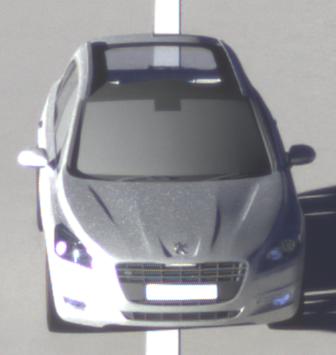
Make: Peugeot
Model: 508 SW 120 VTi
Detailed model: 508 (I) SW
Model produced from: 2011/03
Model produced until: 2014/05
Doors: 5
Color: white
Road condition: dry road
Daytime: sunrise or sunset
Contrast: high contrast